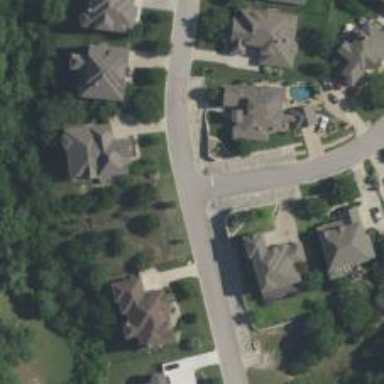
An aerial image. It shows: Residential road within gated community. The road surface is asphalt.